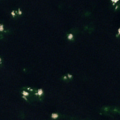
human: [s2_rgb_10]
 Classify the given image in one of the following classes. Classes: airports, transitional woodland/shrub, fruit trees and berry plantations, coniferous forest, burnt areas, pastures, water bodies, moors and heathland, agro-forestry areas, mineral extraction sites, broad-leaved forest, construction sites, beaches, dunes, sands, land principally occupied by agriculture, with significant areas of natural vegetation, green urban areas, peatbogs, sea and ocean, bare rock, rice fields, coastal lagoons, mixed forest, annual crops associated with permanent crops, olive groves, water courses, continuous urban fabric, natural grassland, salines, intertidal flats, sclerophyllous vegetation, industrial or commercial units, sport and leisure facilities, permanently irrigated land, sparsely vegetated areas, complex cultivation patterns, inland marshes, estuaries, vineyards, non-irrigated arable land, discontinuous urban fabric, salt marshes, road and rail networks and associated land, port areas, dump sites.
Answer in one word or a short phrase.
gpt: sea and ocean